Question: did anyone have by a chance a good article for installing MongoDB on ubuntu Server 14.
I am using MongoDb server installed on VM Ubuntu 14 on Azure, and I use this <URL>, with last version. I add the port of mongo 27017 too. And I connect to it directly and add Database with some collections.
I can log into mongo by Putty, and access it files, even the setting is right.
But I can't access by RoboMongo or even in the browser can give me message like : It looks like you are trying to access MongoDB over HTTP on the native driver port.
> <URL> [
I don't know where is the problem
Update:
I can access by SSH but not directly, as you see
<URL>
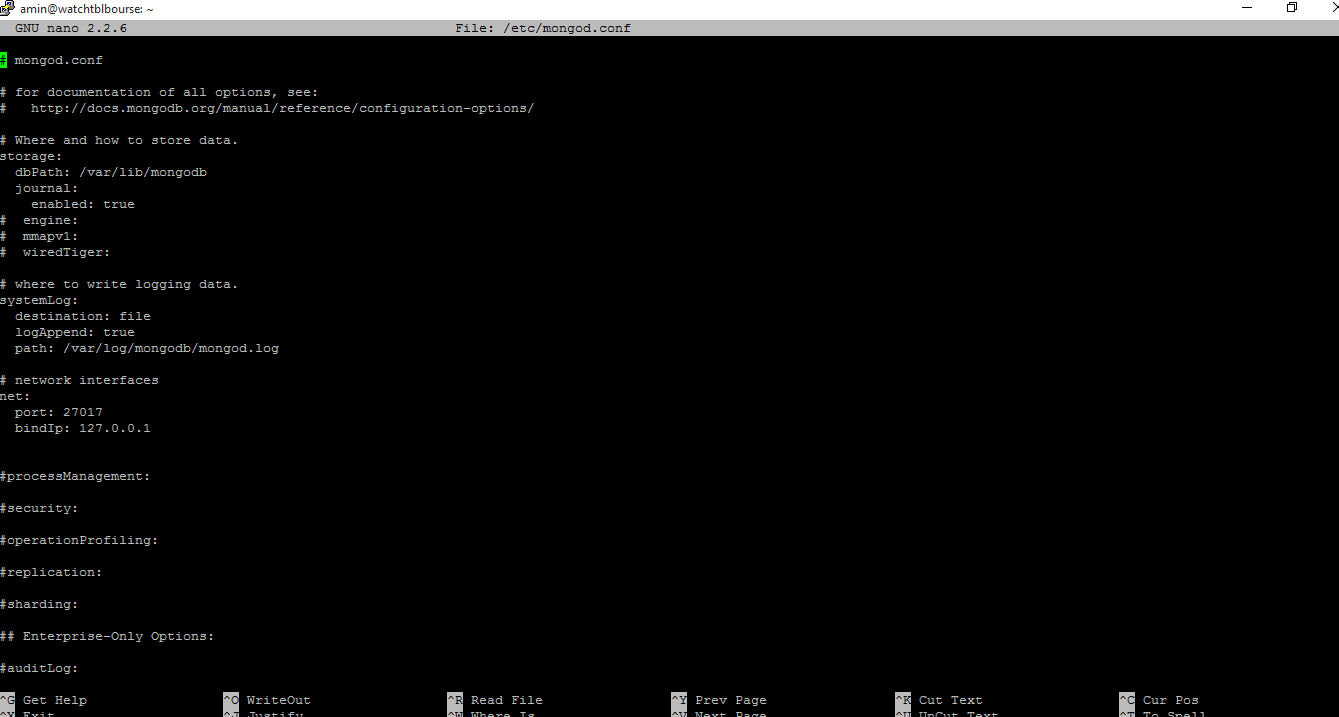
Answer: Take a look at your 'mongod.conf', where your 'bindIp' is '127.0.0.1' (localhost). This is going to prevent you from reaching mongodb from anywhere else. Try changing that 'bindIp' to '0.0.0.0' and restart the 'mongod' process.